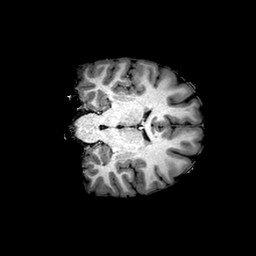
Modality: T1w
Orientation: coronal